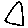
Label: triangle